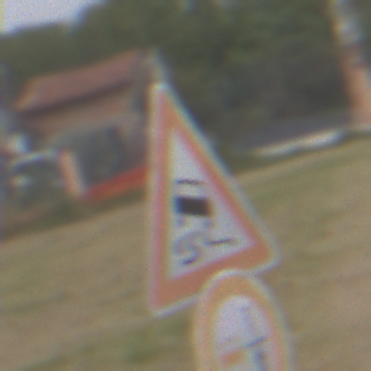
Verkehrszeichen: SchleuderOderRutschgefahr
Zusatzzeichen unten: VerbotUeberholenEinspurigeFahrzeuge
Umgebung: Outdoor, Suburban
Tageszeit: Midday
Wetter: Overcast
Licht: Natural
Jahreszeit: NotSpecified
Kontrast: LowContrast